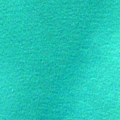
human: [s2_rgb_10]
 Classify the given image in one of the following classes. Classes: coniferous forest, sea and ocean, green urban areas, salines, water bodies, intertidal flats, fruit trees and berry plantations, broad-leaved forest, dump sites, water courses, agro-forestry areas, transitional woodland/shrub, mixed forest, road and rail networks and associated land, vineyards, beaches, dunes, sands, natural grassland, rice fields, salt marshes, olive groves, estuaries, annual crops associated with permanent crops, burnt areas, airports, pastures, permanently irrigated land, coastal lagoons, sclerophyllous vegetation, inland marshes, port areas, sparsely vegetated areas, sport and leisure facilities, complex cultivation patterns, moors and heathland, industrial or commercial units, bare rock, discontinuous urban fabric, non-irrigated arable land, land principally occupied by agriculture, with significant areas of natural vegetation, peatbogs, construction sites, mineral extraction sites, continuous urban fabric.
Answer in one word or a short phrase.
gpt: sea and ocean